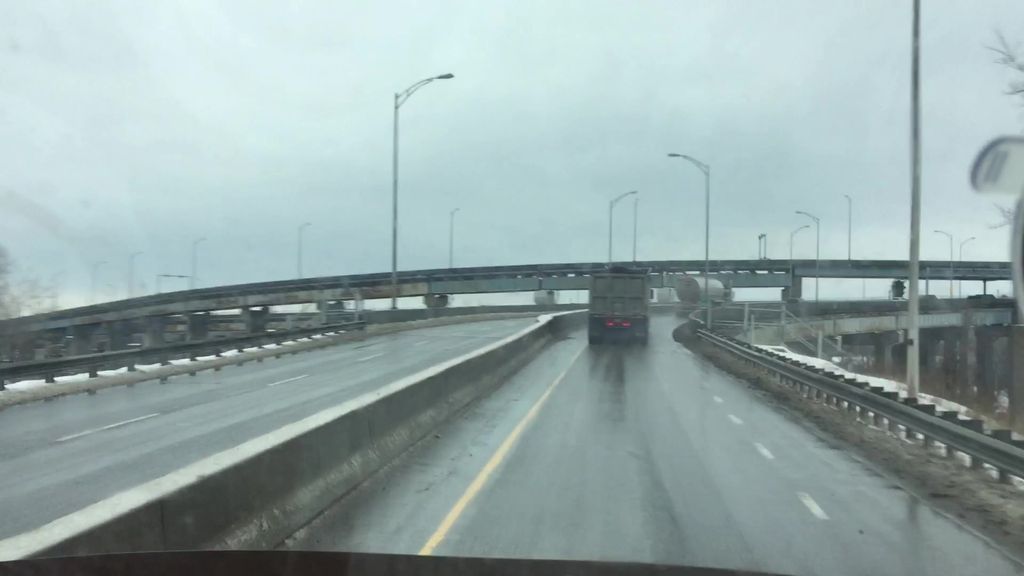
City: montreal